Field crop: maize
Growth stage: 2
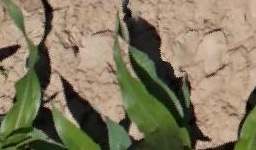
Species: maize